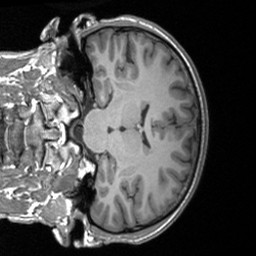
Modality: T1w
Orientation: coronal
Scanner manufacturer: siemens
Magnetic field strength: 3 T
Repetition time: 1.9 s
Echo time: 0.00226 s